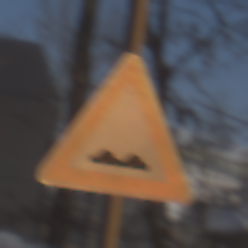
Verkehrszeichen: UnebeneFahrbahn
Umgebung: Outdoor, Special
Tageszeit: MorningAfternoon
Wetter: Clear
Licht: Natural
Jahreszeit: Winter
Kontrast: HighContrast